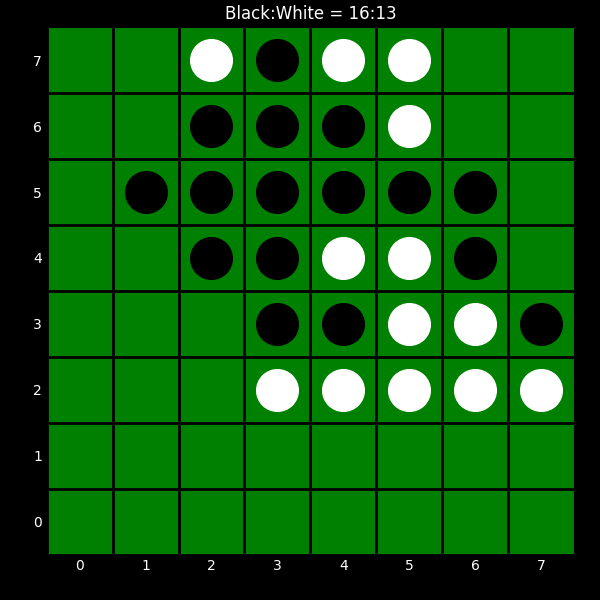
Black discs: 16
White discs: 13